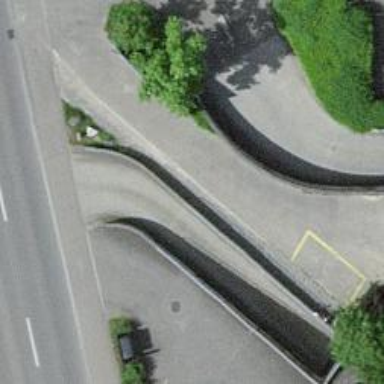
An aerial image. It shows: Concrete driveway serving as service road.